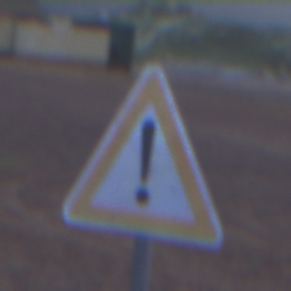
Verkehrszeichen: Gefahrenstelle
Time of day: SunriseSunset
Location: Outdoor (Urban)
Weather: Overcast
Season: NotSpecified
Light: Natural